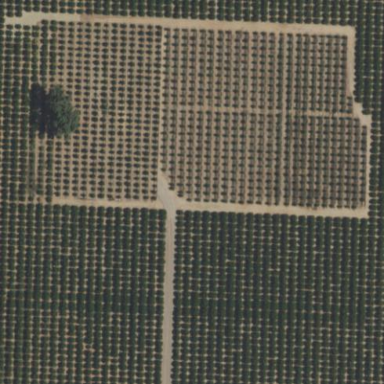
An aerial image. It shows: Beautiful orchard filled with orange trees. The lot type is classified as open space properties.